Question:
Outlook iOS is showing avatar photos from external commercial senders in its list as shown by the attached screen shot. For Amazon it goes a step further and shows a button to track shipments in the shot as well.
I'm trying to figure out how to embed our enterprise logo into emails to achieve the same effect. An email with our logo and perhaps a "click or touch to respond to this support issue" button would help us to stand out. There is no doc I could find online.
Anyone have an idea of how or where to look?
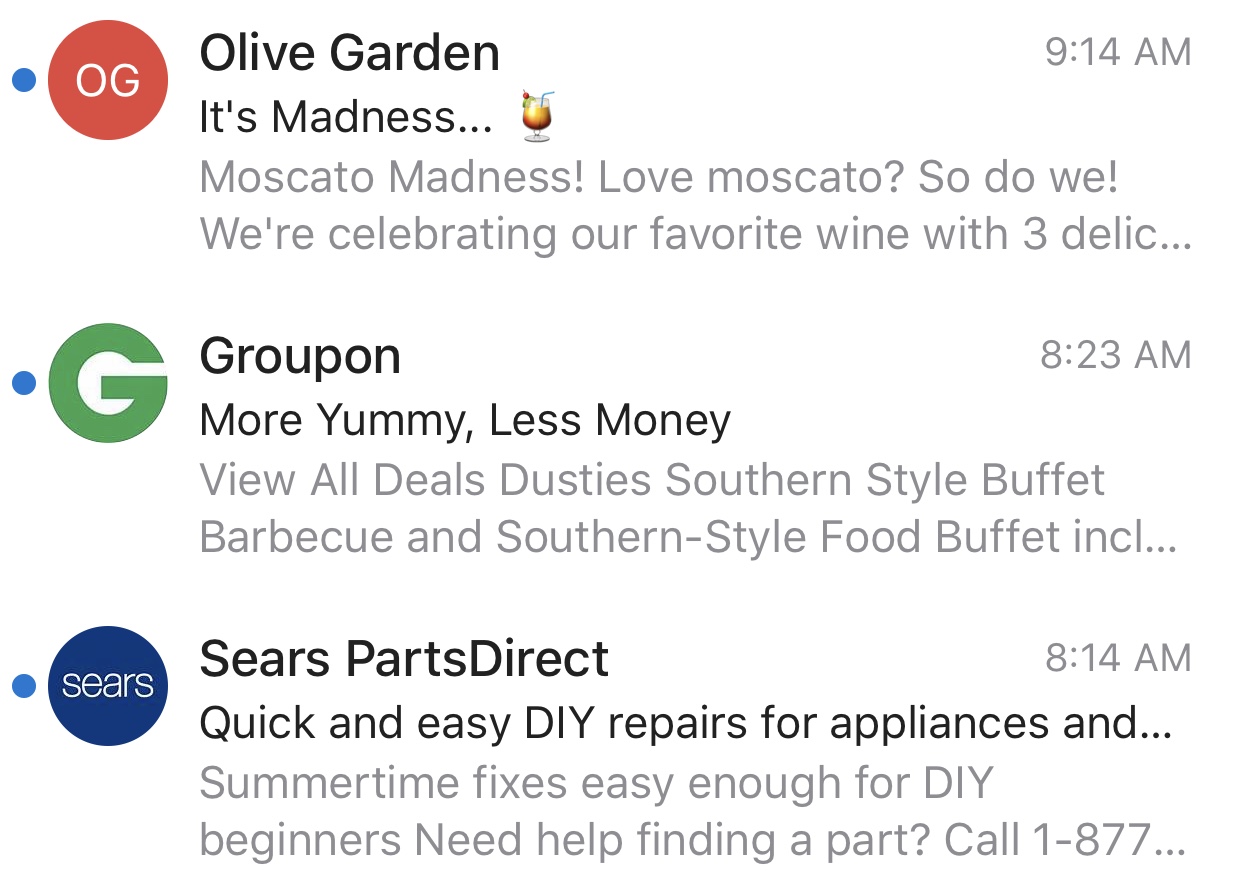
Answer: Finally found it! BIMI is what causes this logo to work! Here are the links:
BIMI
<URL>
Check your domain for BIMI
<URL>
Thanks!
John.